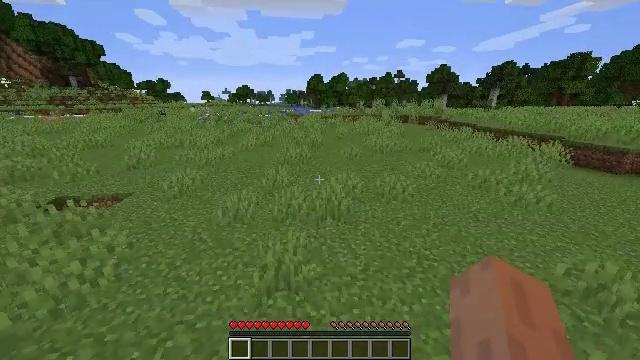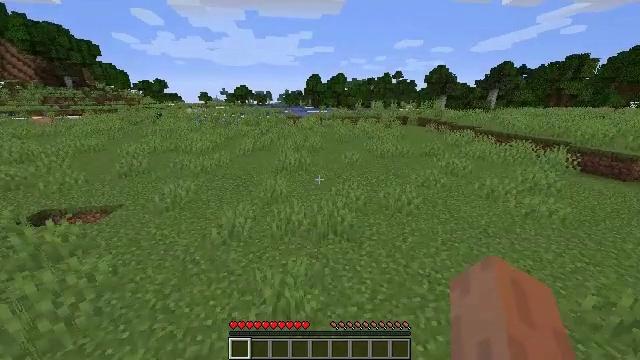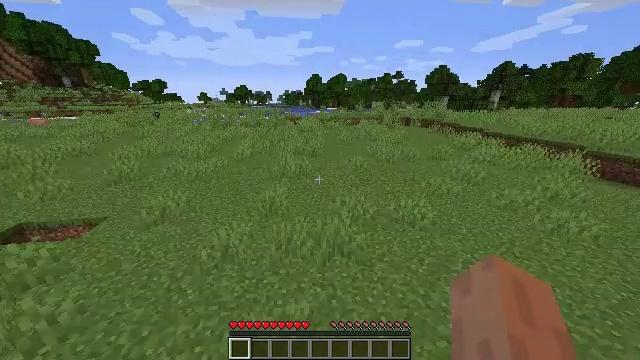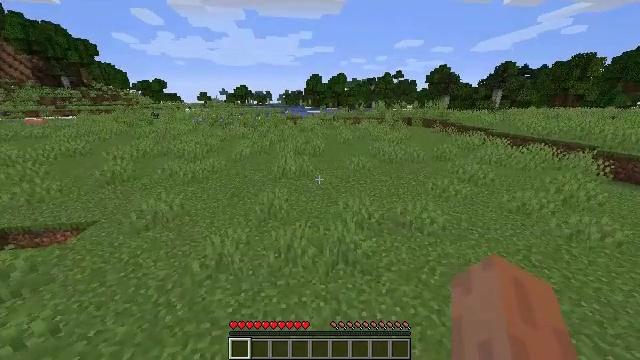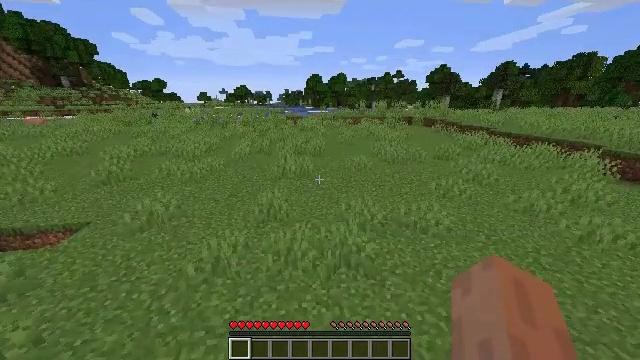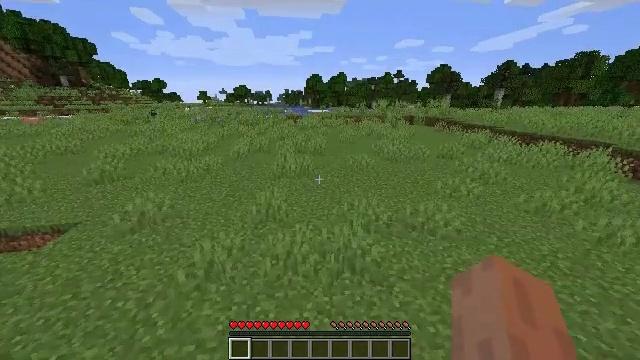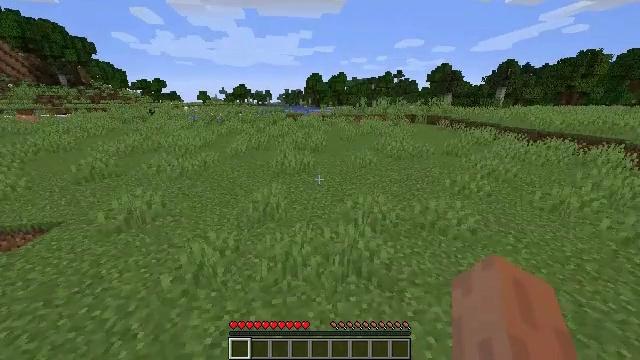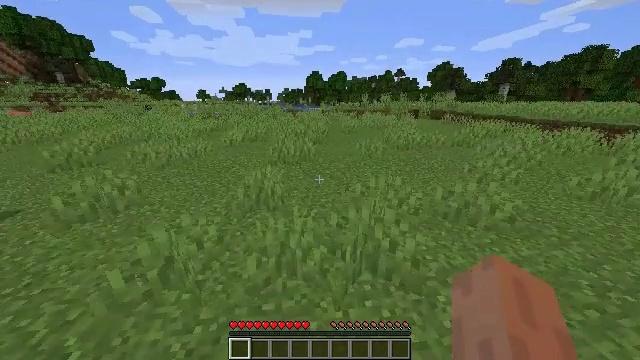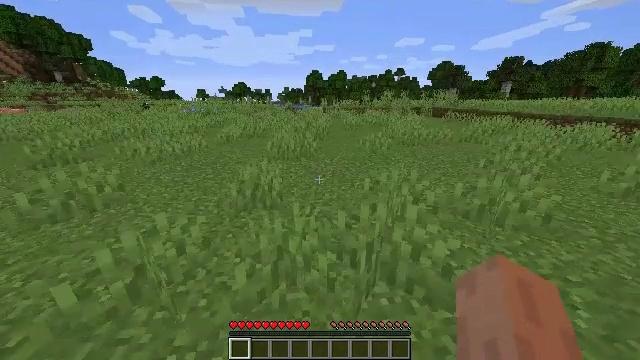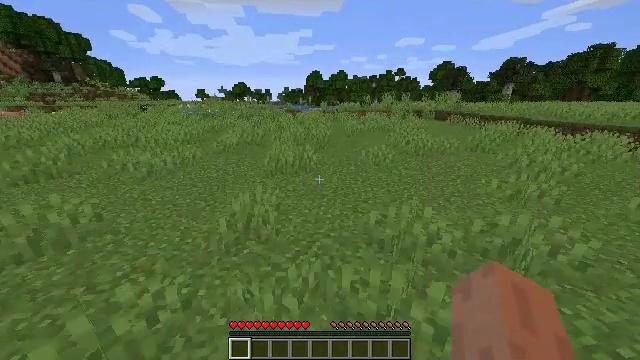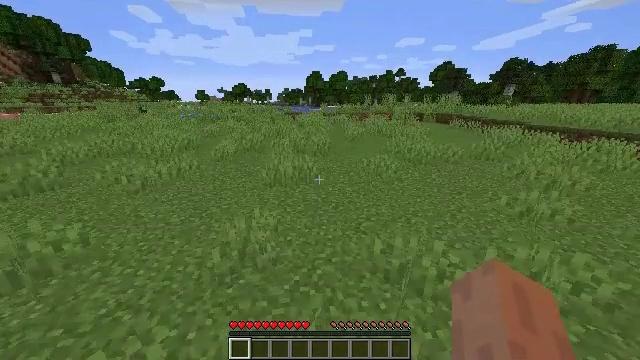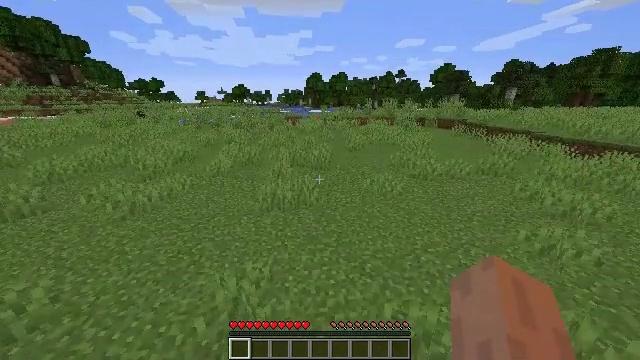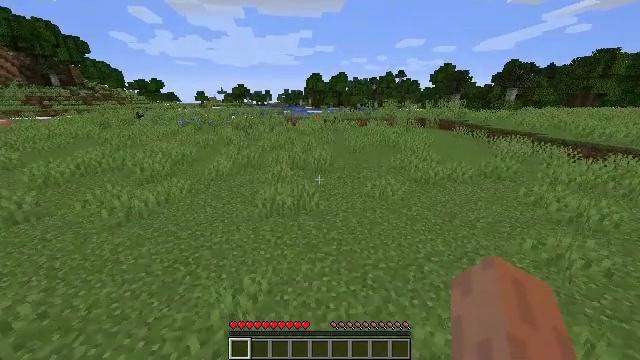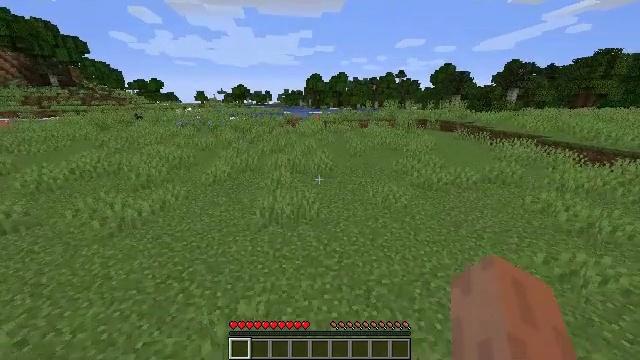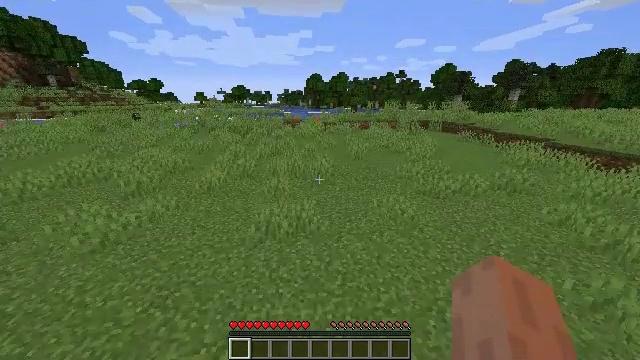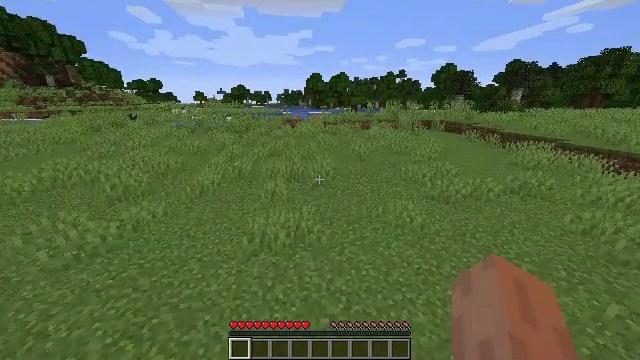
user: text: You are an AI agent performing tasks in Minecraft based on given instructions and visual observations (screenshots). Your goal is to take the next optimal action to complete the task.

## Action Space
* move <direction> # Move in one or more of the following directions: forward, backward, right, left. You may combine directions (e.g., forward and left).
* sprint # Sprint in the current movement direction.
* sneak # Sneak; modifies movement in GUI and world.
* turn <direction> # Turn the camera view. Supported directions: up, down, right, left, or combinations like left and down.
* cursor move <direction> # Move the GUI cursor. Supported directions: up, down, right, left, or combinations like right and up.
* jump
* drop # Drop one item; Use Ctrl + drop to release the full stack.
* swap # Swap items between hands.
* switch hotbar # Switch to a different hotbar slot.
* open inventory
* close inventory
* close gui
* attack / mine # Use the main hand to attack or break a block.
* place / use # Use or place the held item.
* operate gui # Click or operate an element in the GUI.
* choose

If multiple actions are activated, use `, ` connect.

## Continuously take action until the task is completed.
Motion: motion action
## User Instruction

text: Kill mobs.
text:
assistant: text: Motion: move forward, sprint, jump
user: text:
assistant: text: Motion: move forward, sprint, jump
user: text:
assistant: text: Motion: move forward, sprint, jump
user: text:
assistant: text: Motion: move forward, sprint, jump
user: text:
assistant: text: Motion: move forward, sprint, jump
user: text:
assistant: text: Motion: move forward, sprint, jump
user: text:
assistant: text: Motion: move forward, sprint, jump
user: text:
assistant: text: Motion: move forward, sprint, jump
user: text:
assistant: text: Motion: move forward, sprint, jump
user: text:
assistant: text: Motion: move forward, sprint, jump
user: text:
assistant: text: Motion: move forward, sprint, jump
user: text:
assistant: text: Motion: move forward, sprint, jump
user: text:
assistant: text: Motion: move forward, sprint, jump
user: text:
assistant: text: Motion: move forward, sprint, jump
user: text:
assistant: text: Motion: move forward, sprint, jump
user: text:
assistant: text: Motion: move forward, sprint, jump
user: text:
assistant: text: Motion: move forward, sprint, jump
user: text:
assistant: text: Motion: move forward, sprint, jump
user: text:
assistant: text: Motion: move forward, sprint, jump
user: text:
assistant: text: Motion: move forward, sprint, jump
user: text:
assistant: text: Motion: move forward, sprint, jump
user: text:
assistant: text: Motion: move forward, sprint, jump
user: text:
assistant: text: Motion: move forward, sprint, jump
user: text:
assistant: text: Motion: move forward, sprint, jump
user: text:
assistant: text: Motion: move forward, sprint, jump
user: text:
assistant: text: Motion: move forward, sprint, jump
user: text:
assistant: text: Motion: move forward, sprint, jump
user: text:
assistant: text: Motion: move forward, sprint, jump
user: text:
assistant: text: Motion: move forward, sprint, jump
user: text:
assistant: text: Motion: move forward, sprint, jump